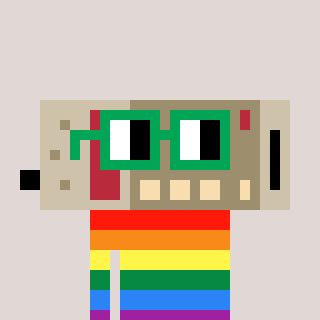
a pixel art character with square green glasses, a cordless phone-shaped head and a purple-colored body on a warm background